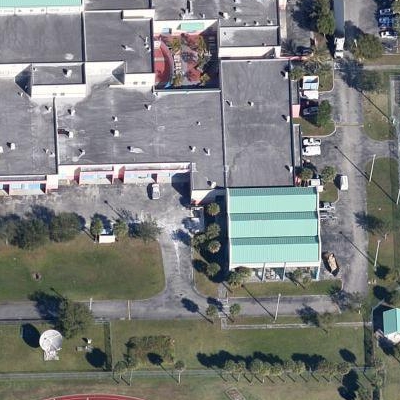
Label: cIndustry